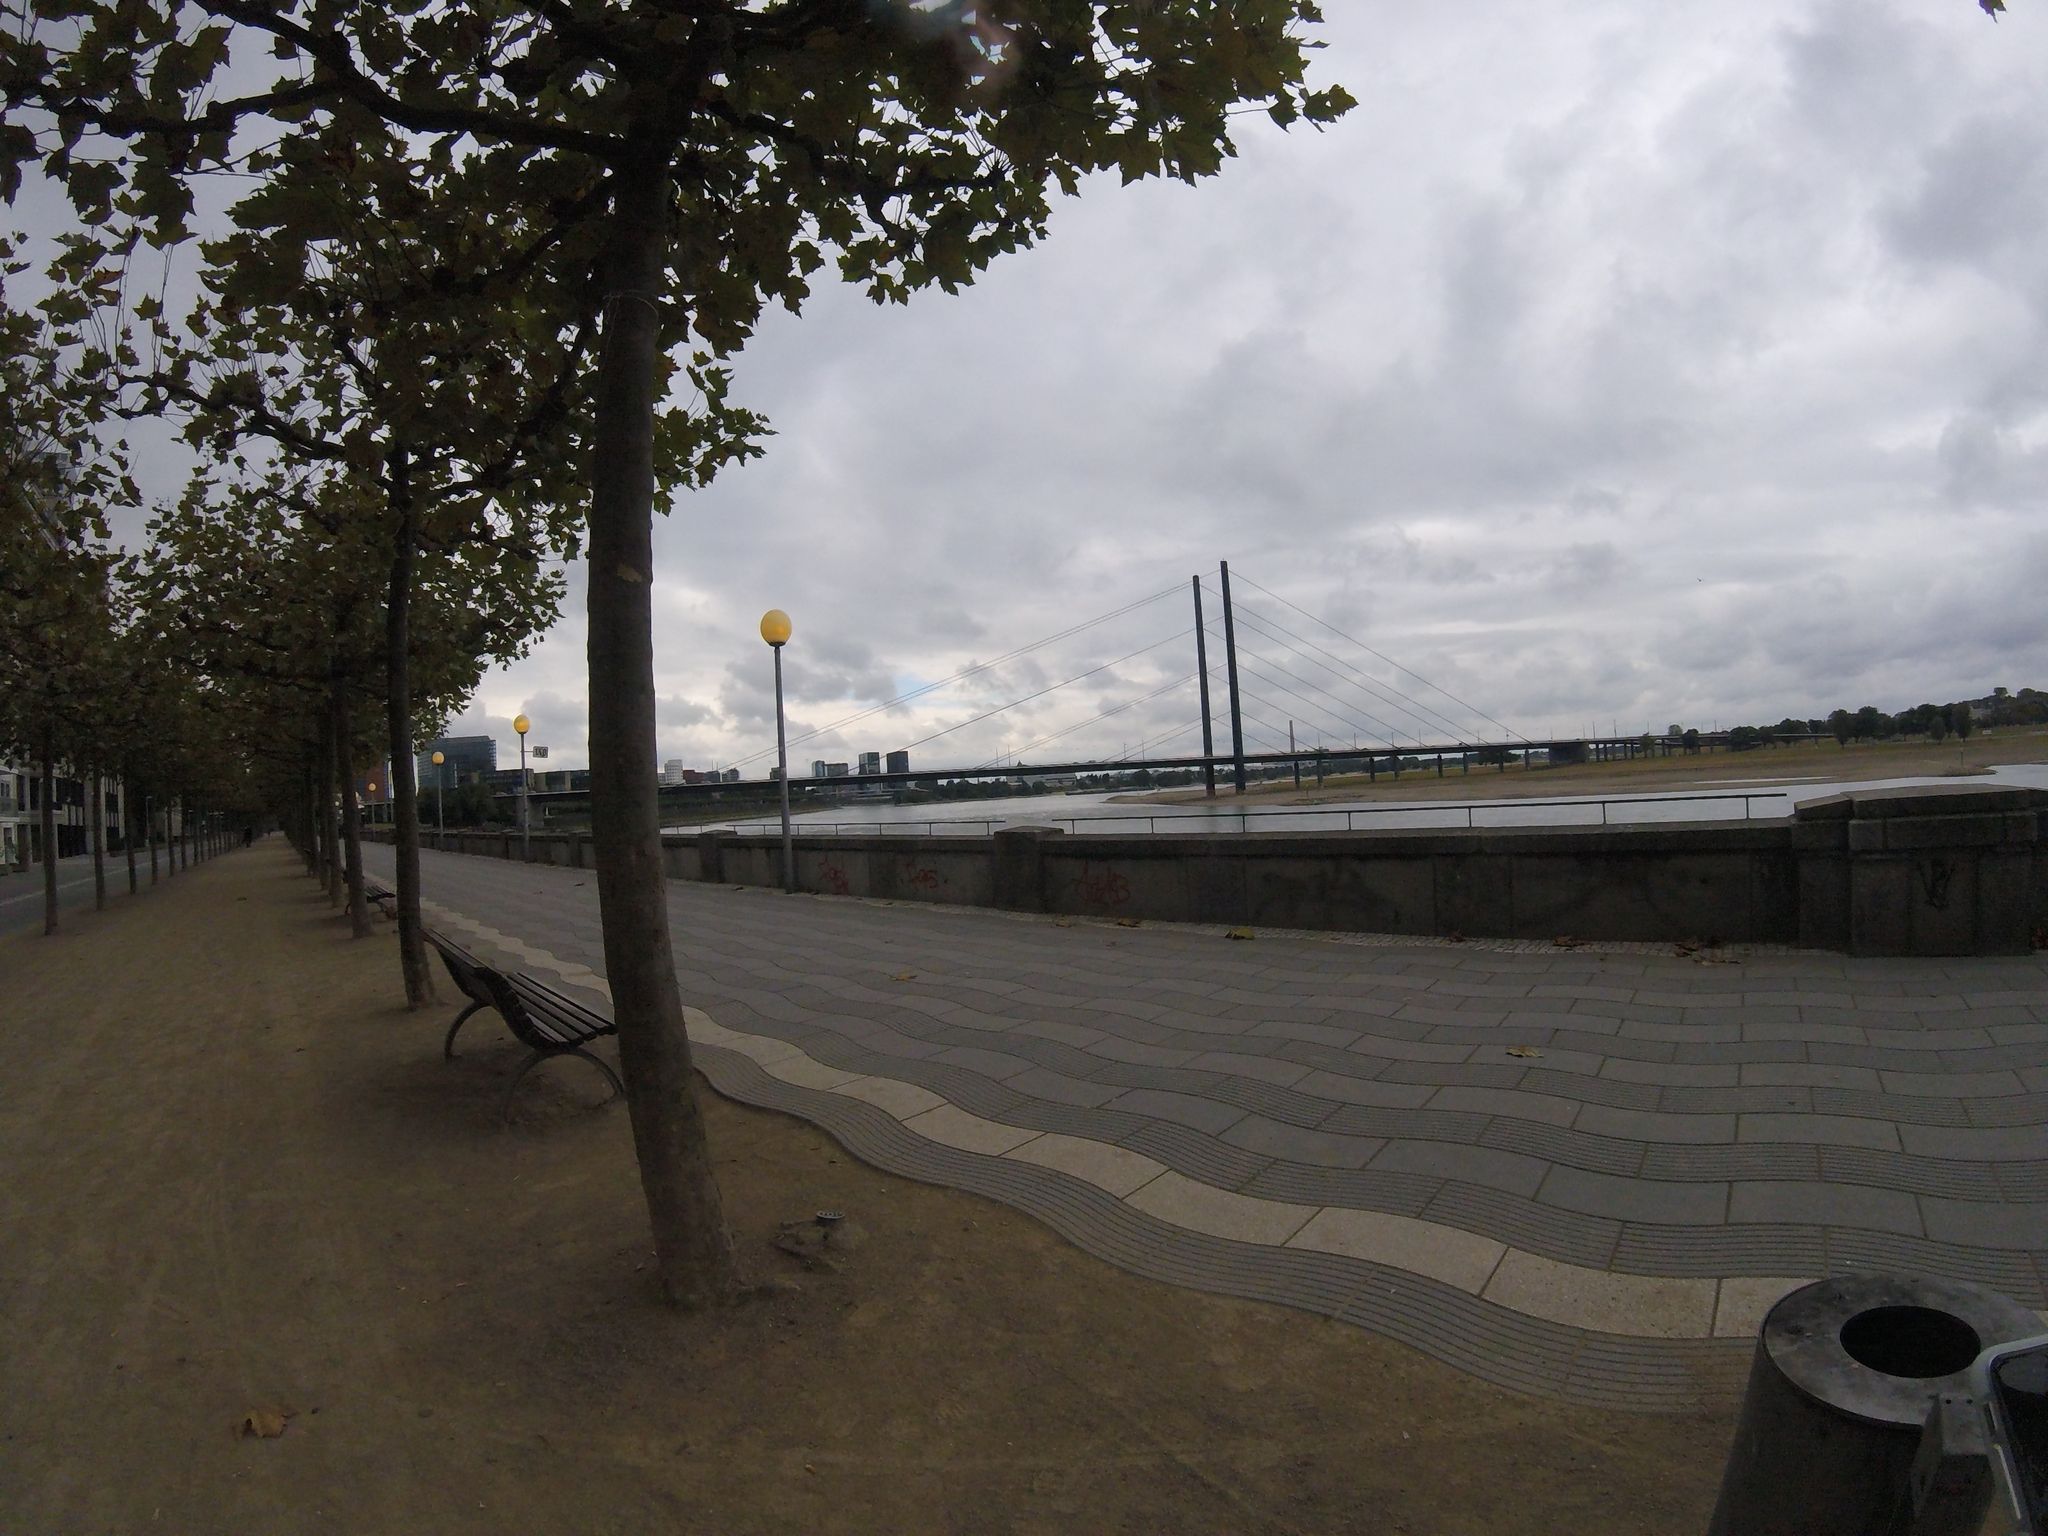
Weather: cloudy
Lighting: day
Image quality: good
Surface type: walking surface
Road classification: steps, pedestrian, footway
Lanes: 3, 2
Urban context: urban centre
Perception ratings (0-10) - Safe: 3.29, Lively: 3.31, Beautiful: 4.79, Boring: 4.23, Depressing: 6, Wealthy: 2.14